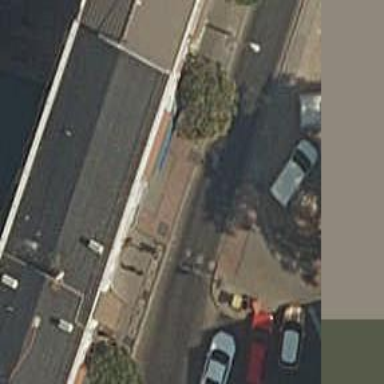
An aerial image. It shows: Zebra crossing with traffic signals.